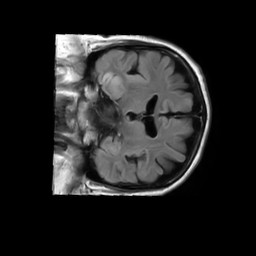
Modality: FLAIR
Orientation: coronal
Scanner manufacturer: philips
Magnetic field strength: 1.5 T
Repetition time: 11 s
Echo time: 0.14 s